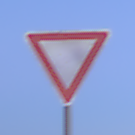
Verkehrszeichen: VorfahrtGewaehren
Umgebung: Outdoor, Nature
Tageszeit: SunriseSunset
Wetter: Clear
Licht: Natural
Jahreszeit: NotSpecified
Kontrast: LowContrast